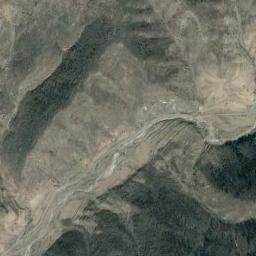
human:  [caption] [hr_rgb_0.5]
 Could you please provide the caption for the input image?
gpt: The mountain has a rugged surface and its rocks are brown .

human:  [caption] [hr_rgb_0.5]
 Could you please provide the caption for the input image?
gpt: The mountain is full of bare land with some sap green plants .

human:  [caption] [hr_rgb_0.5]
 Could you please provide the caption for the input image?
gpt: The mountain is uneven and tousled .

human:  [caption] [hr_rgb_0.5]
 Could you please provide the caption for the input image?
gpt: The mountains are covered with yellow dirt .

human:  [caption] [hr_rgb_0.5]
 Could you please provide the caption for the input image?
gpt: There are some viridis forests on the mountain .